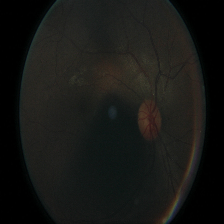
Diabetic retinopathy grade: Moderate